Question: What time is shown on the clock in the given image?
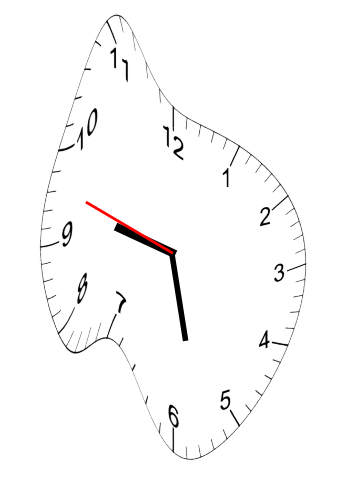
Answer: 09:27:48